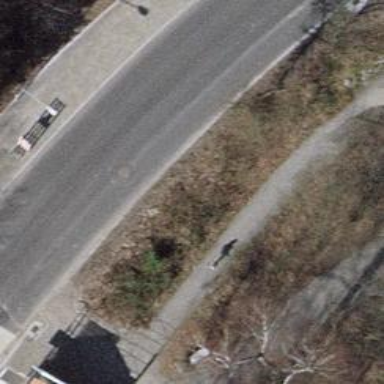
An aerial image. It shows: Path surfaced with fine gravel.